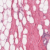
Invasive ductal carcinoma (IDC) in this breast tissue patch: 0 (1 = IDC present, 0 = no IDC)